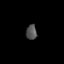
Tissue: skin
Cell type: Fibroblasts
Senescence score: 0.697
Nuclear area (px): 154
Mean DAPI intensity: 83.448